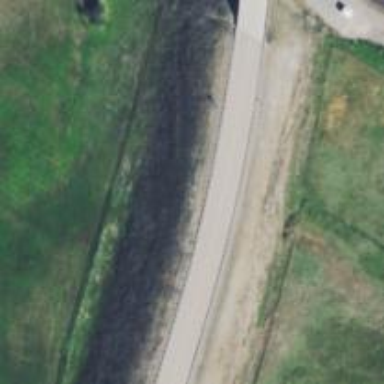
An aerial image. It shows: Primary highway.